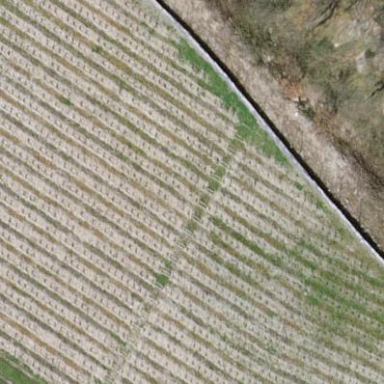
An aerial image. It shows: Vineyard.